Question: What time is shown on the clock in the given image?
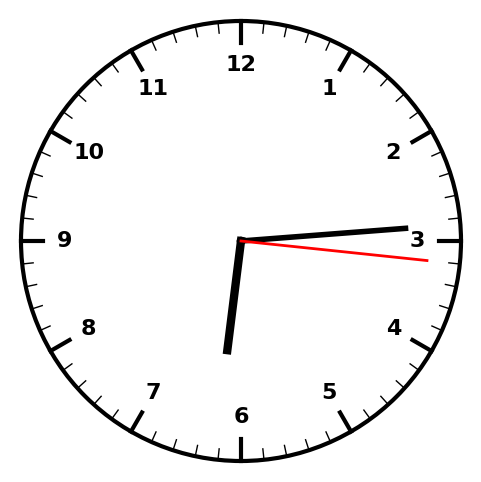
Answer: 06:14:16